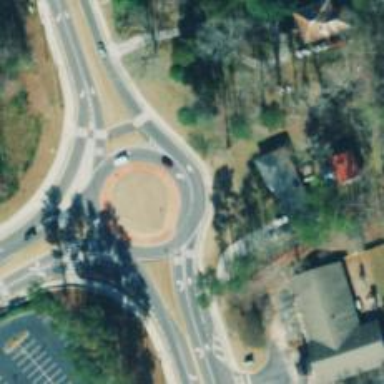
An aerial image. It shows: Secondary road with asphalt surface leading to roundabout.